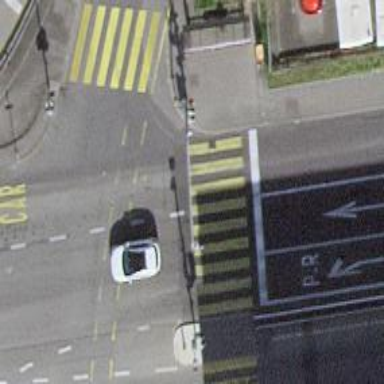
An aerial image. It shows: Road crossing with traffic signals.